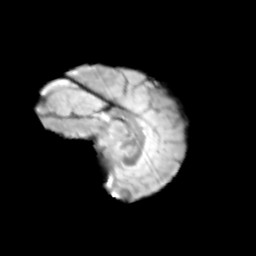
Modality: T2w
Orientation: sagittal
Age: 10
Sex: female
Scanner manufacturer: siemens
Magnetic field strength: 3 T
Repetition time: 3.8 s
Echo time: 0.07 s